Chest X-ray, AP view. Patient: 70 years old, sex M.
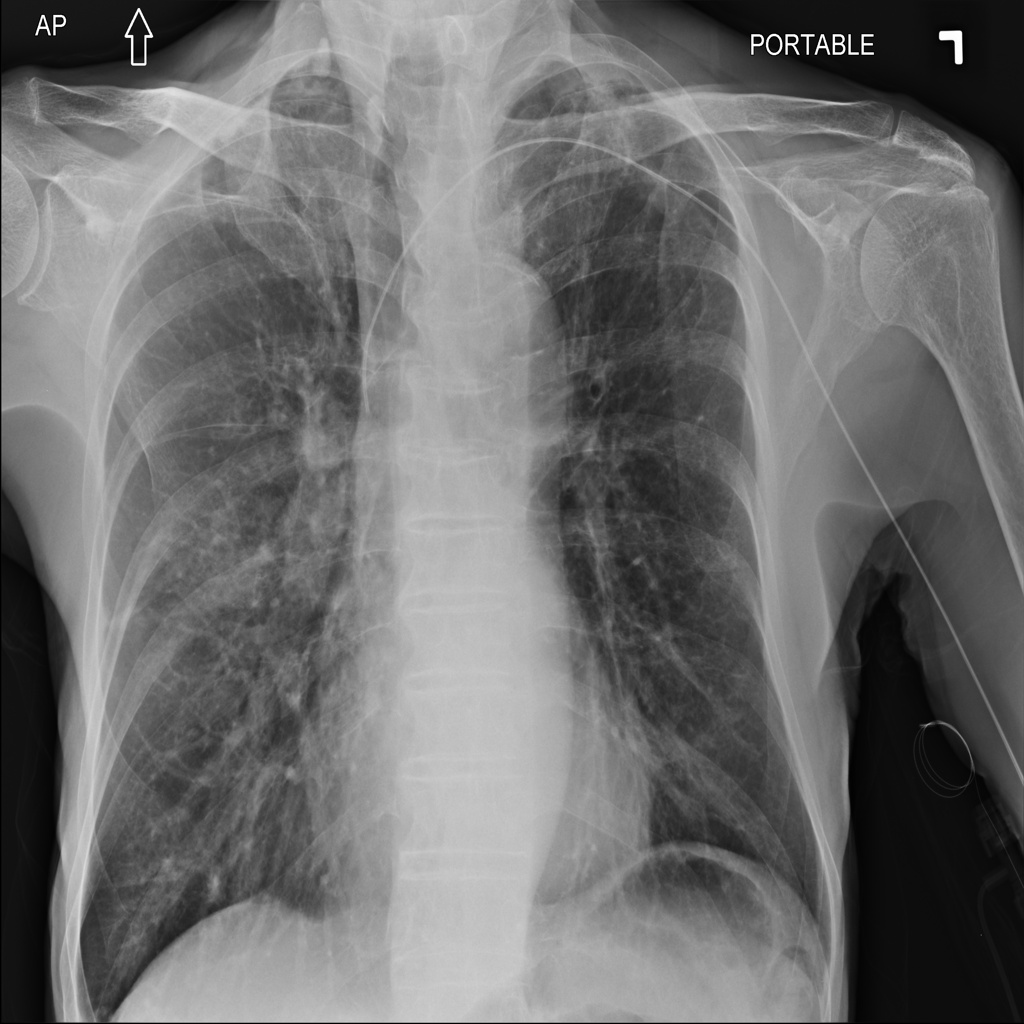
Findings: No Finding